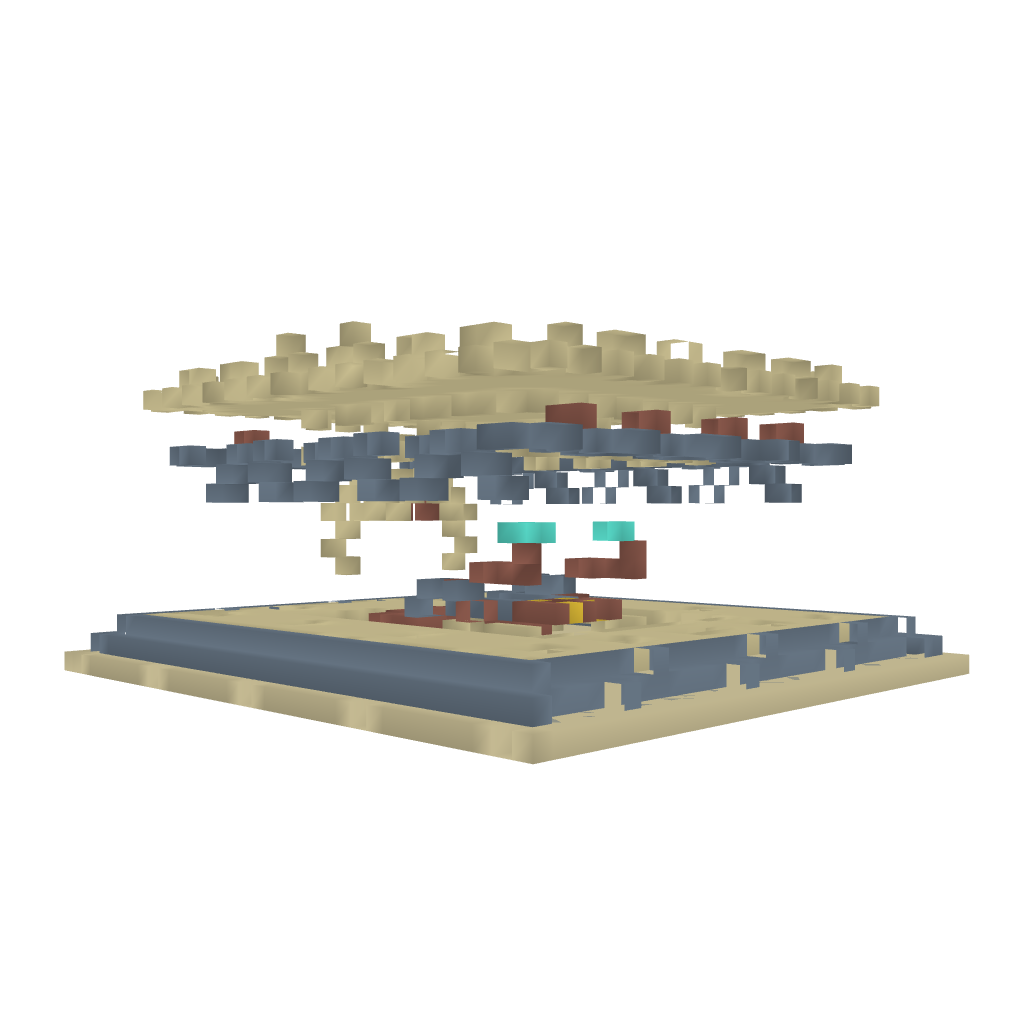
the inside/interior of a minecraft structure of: Sand Tempel